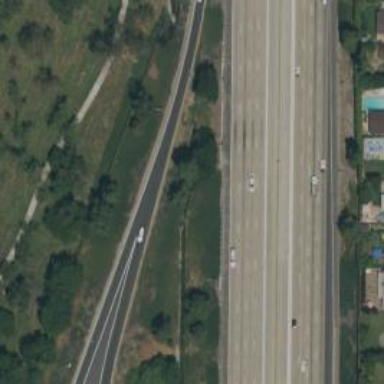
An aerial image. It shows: View of motorway.